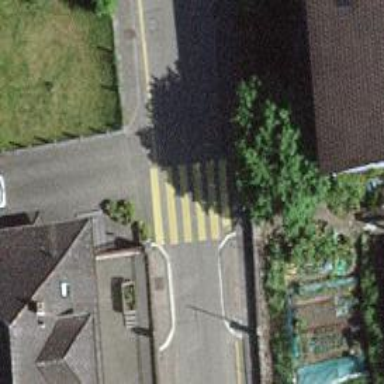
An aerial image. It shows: Uncontrolled zebra crossing on the road.